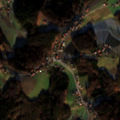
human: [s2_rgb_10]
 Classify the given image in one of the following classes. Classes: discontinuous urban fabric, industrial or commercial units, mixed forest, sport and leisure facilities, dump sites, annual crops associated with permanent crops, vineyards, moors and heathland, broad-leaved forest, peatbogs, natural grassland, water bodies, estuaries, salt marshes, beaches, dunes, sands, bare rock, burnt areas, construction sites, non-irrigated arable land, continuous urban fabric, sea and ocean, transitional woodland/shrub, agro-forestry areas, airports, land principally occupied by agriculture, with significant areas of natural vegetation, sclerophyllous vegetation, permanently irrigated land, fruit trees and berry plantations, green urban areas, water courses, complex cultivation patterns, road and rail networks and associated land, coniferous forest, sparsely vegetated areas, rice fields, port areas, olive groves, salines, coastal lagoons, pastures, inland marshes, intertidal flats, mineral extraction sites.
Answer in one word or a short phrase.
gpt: pastures, complex cultivation patterns, broad-leaved forest, mixed forest